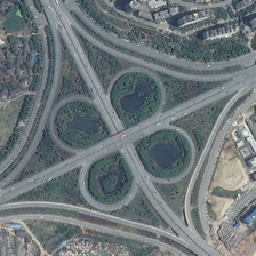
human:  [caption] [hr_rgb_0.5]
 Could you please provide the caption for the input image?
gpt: The road and amazing design of the arch bridge look like a flower.

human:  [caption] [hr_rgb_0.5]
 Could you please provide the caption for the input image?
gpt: The road of the viaduct is curved, and its amazing design looks like a flower.

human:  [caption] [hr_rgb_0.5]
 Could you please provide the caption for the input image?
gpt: The road of the viaduct is curved, and its magnificent design is like a flower.

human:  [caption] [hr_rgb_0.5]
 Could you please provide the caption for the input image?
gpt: The road of the viaduct is curved, and its gorgeous design is like a flower.

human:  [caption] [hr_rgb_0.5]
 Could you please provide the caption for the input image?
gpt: Road to arch bridge, the design is gorgeous.